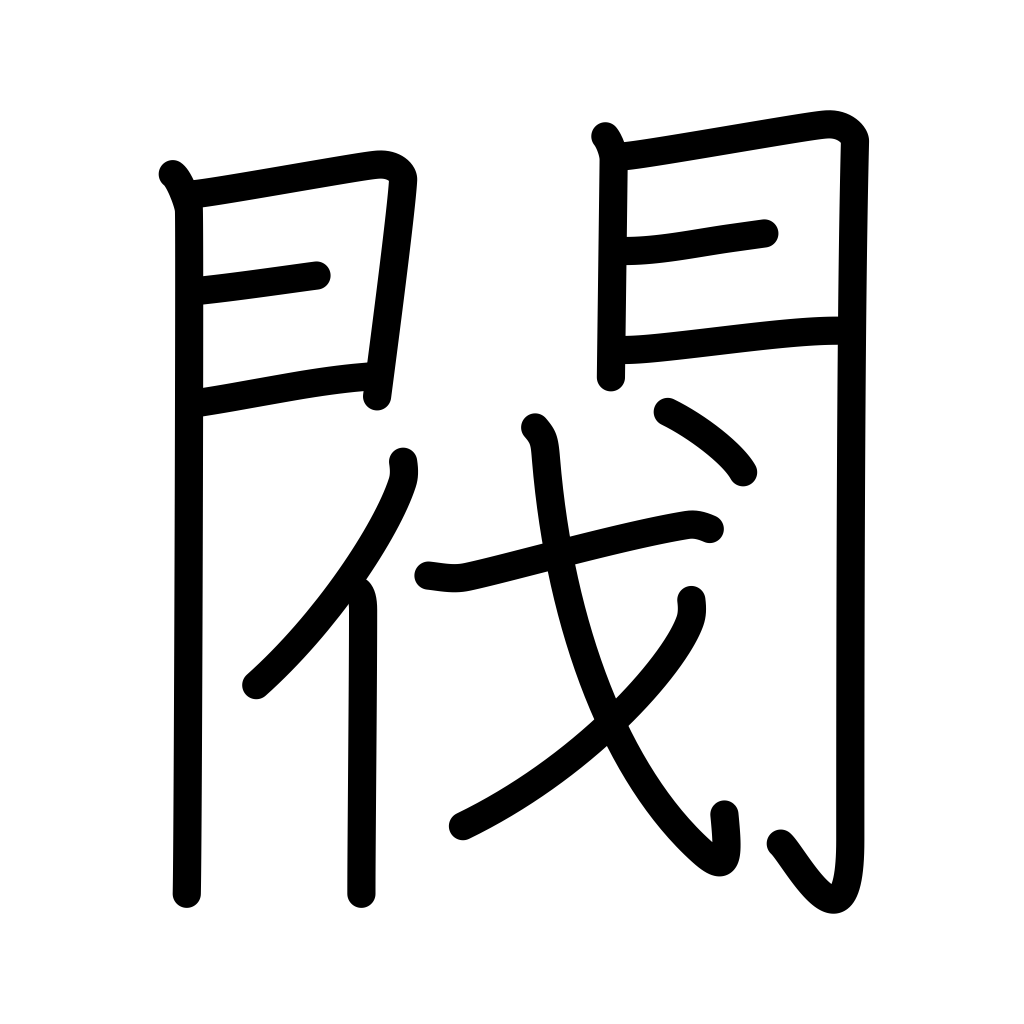
Meaning: clique, lineage, pedigree, faction, clan